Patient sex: M
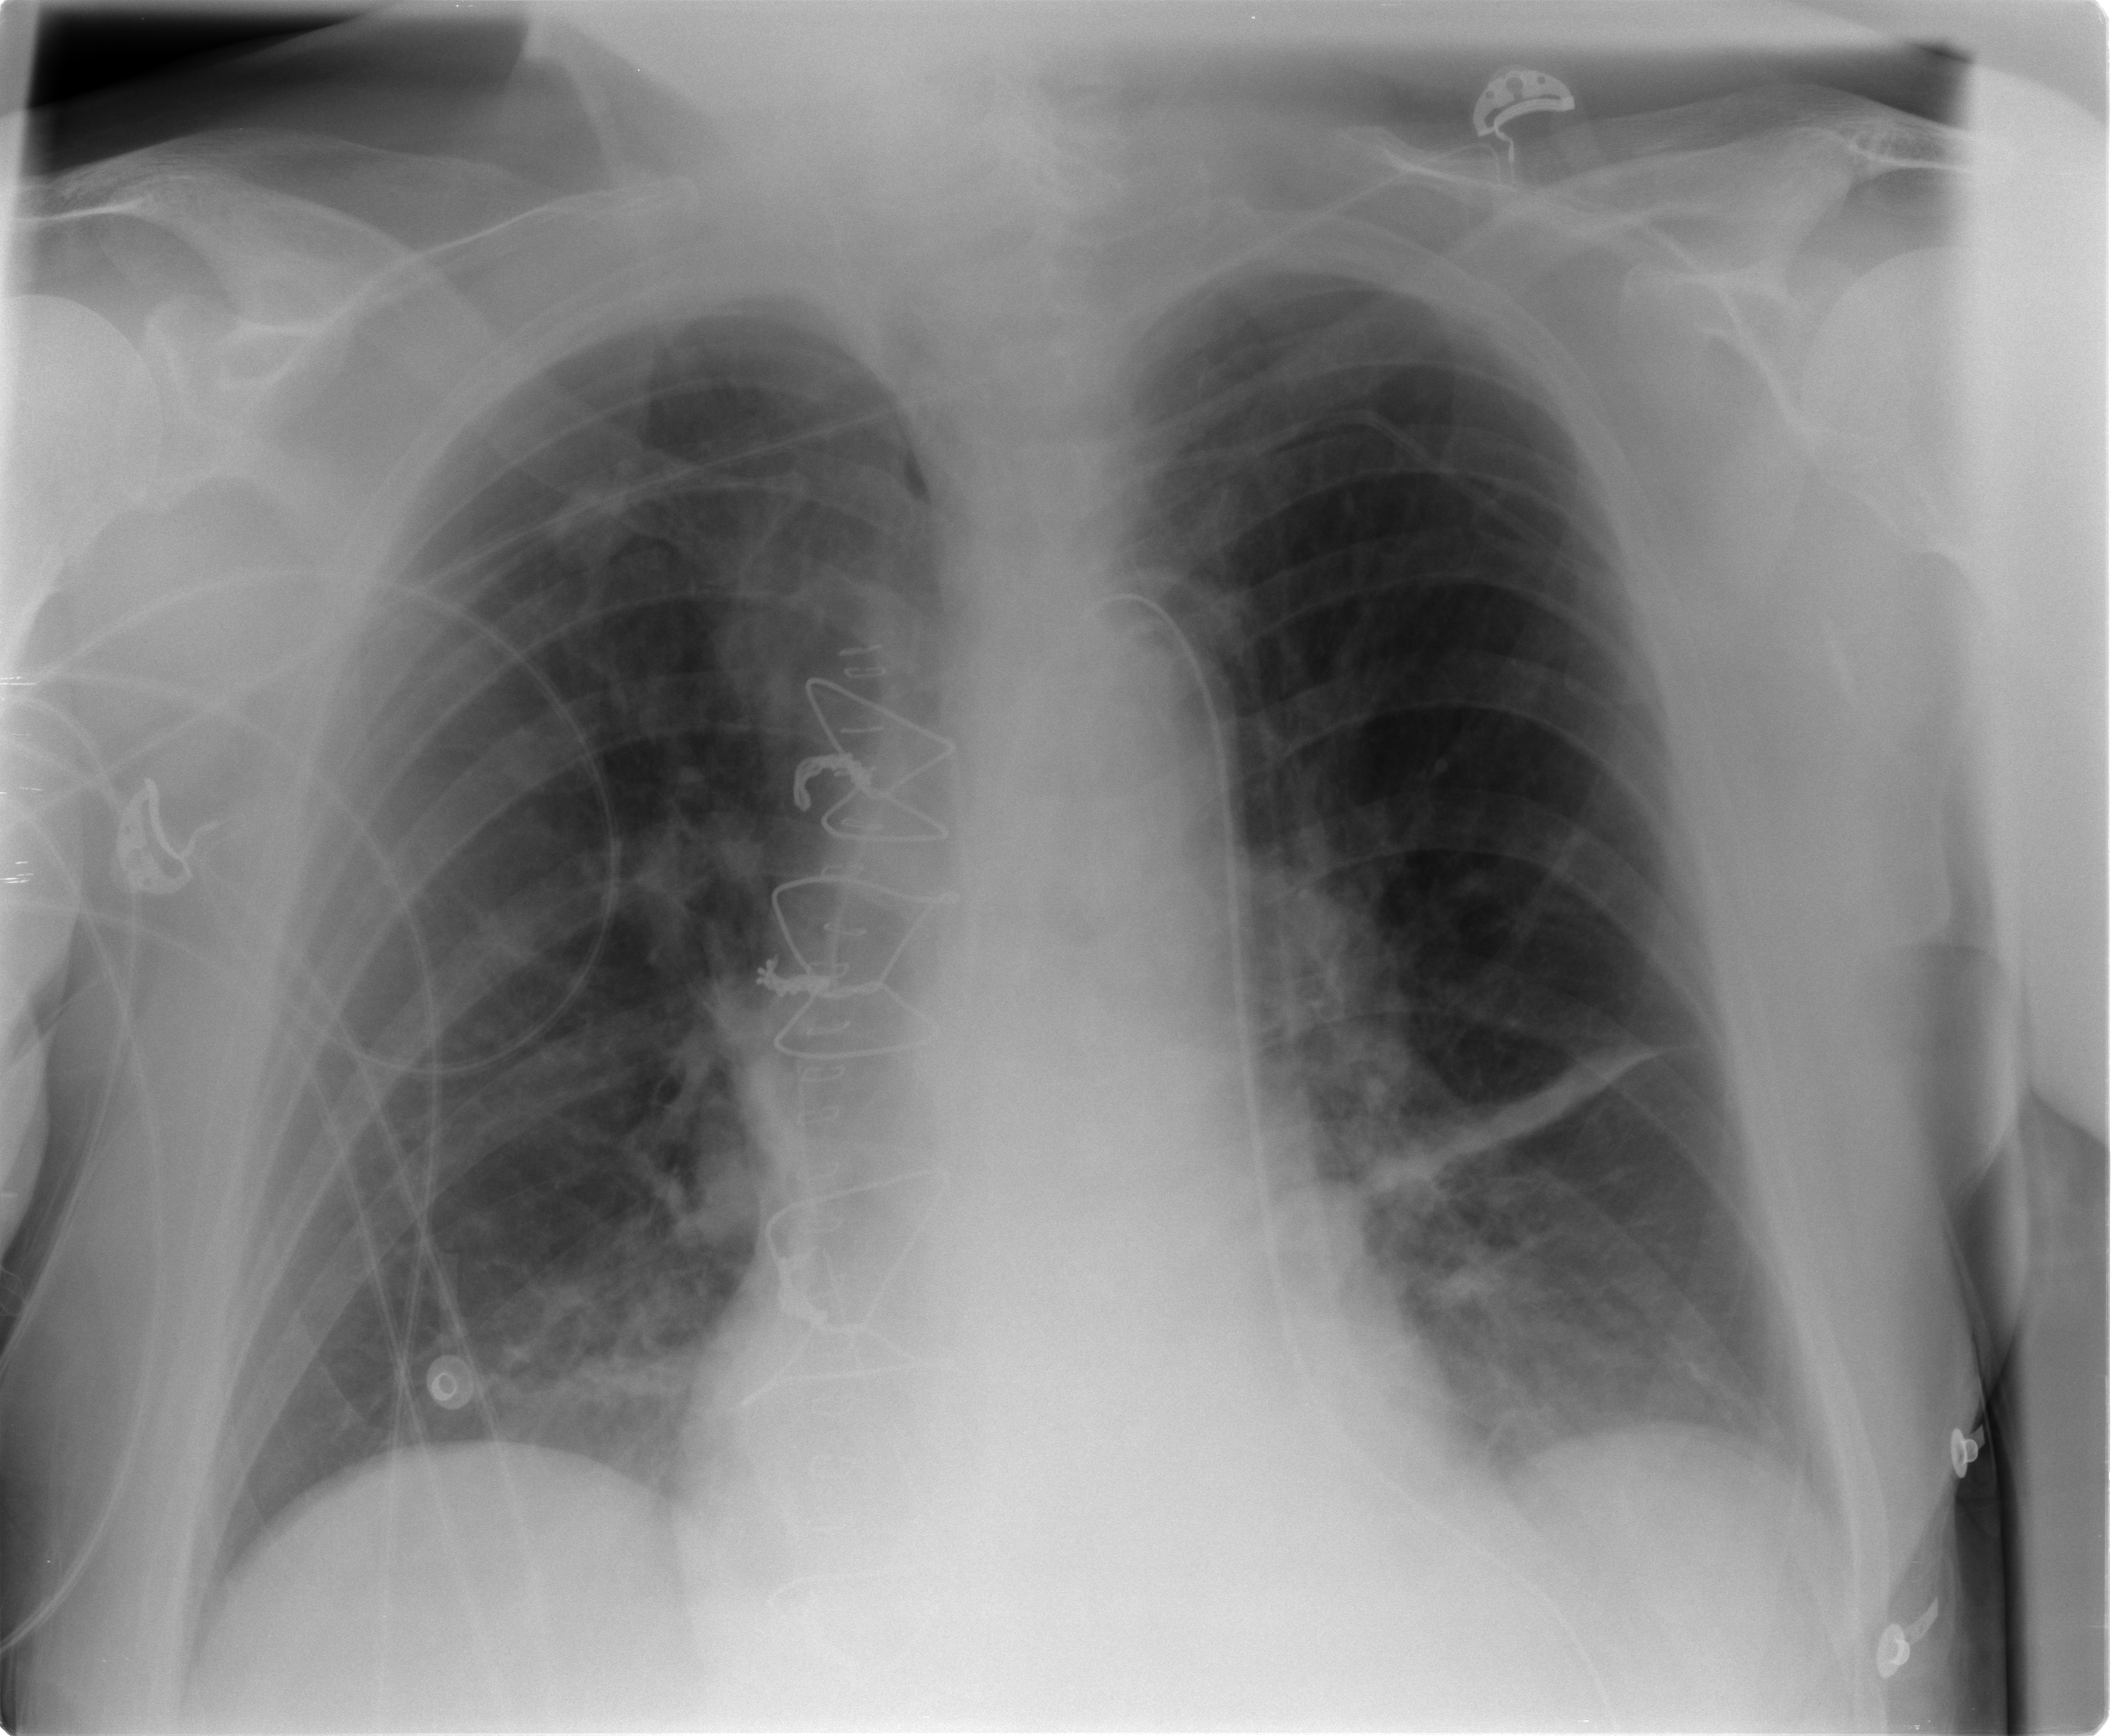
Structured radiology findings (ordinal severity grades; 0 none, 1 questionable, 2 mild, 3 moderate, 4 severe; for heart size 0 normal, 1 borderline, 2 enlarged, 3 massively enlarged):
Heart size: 0
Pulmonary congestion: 2
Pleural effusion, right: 0
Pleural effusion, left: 0
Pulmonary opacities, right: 1
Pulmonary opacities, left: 0
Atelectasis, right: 2
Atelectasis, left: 2